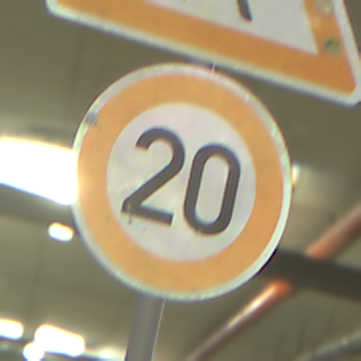
Verkehrszeichen: Geschwindigkeit20
Zusatzzeichen oben: FussgaengerLinks
Umgebung: Indoor, Special
Tageszeit: NotSpecified
Wetter: NotSpecified
Licht: Artificial
Jahreszeit: NotSpecified
Kontrast: HighContrast